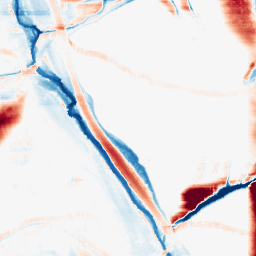
Category: morphological
Decomposition family: morphological_rect
Decomposition parameters: operation: average
width: 50
height: 10
Upsampling method: regularized
Upsampling parameters: scale: 4
lambda_reg: 0.01
Upsampling scale: 4